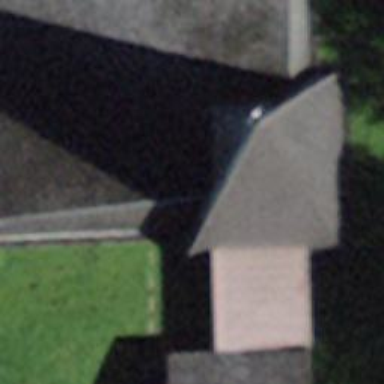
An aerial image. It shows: View of roof with edges.